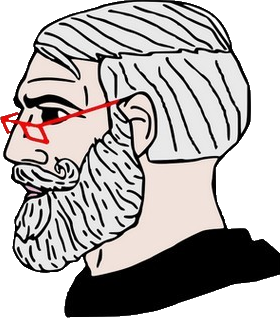
Label: 4_Yes_Chad